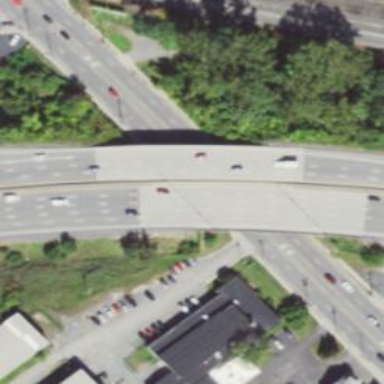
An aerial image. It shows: Motorway bridge with asphalt surface.